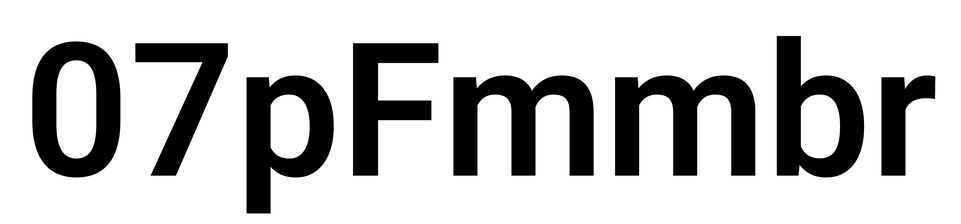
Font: Roboto_SemiBold